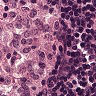
Metastatic tissue present: no